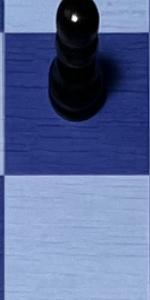
Label: Empty